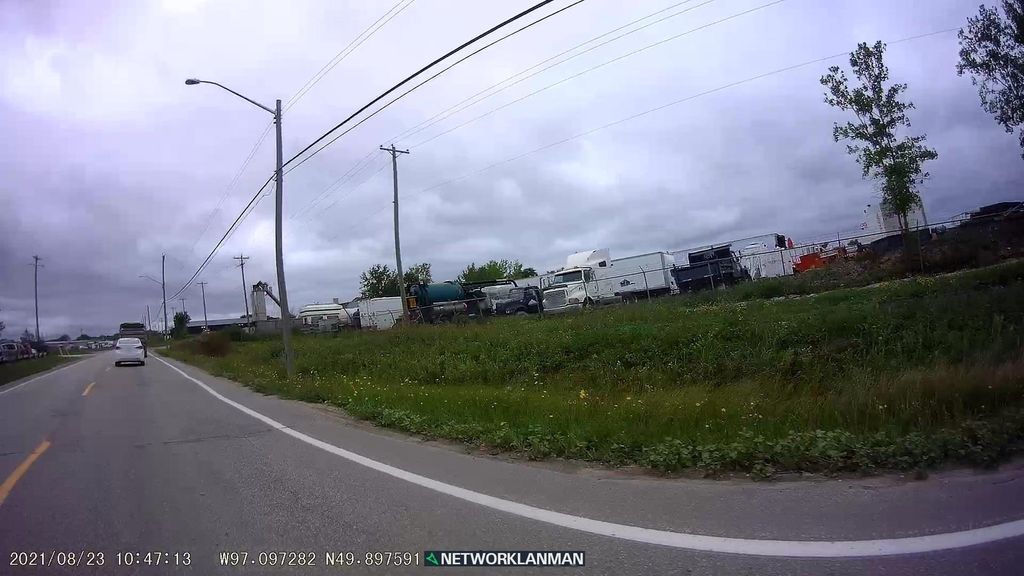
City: winnipeg